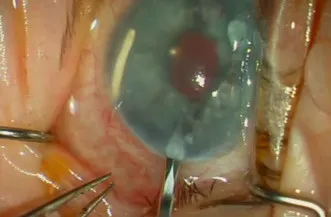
Surgical removal of the dexamethasone implant from the anterior chamber. A) Corneal incision.
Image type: medical_photograph (other_medical_photograph)